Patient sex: F
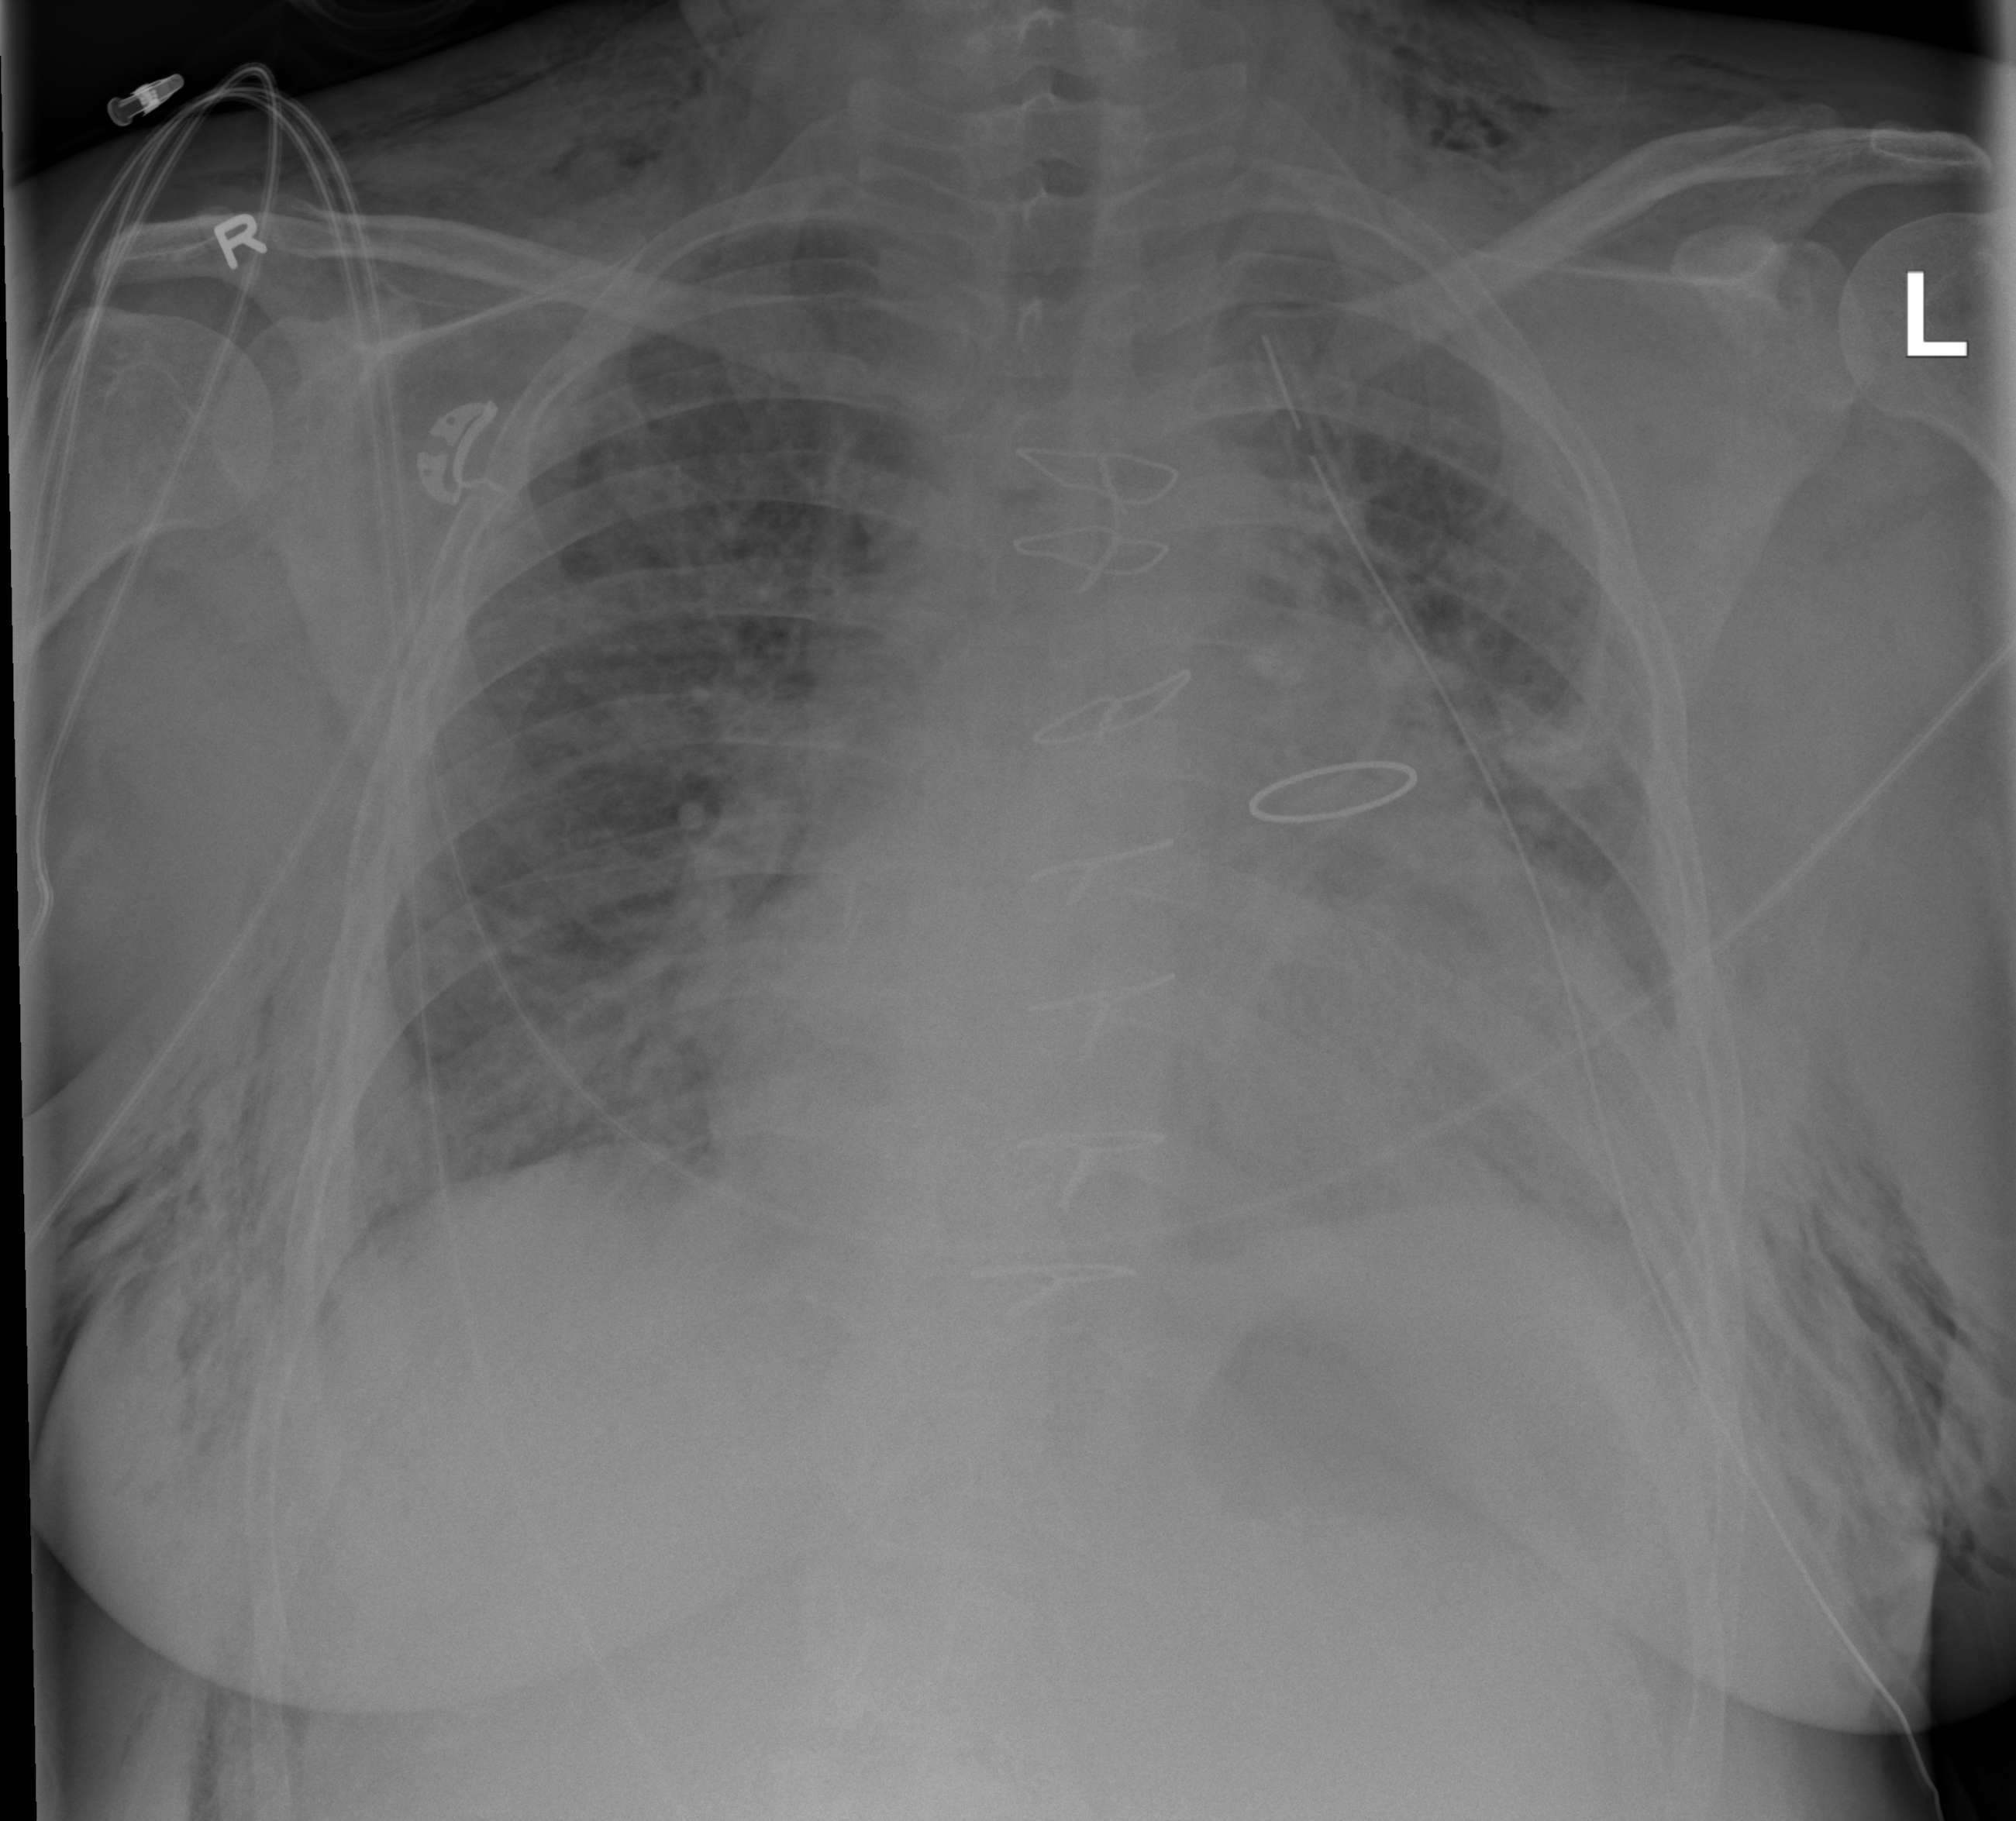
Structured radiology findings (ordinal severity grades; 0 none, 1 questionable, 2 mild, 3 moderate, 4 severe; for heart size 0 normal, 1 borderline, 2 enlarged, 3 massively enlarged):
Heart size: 3
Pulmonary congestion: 3
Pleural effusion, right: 0
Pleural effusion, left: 2
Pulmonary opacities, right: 2
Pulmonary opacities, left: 2
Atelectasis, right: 2
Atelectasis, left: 2